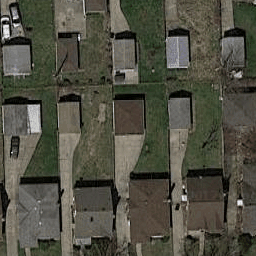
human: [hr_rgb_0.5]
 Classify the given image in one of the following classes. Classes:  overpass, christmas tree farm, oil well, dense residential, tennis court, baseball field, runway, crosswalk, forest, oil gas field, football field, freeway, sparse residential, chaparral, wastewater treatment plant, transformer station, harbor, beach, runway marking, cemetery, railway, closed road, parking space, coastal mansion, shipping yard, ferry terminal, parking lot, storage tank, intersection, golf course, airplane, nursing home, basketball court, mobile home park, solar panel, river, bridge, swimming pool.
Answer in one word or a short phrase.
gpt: dense residential